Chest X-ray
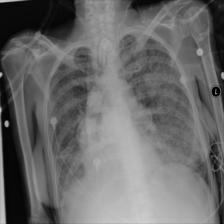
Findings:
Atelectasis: negative
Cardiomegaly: negative
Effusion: negative
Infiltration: negative
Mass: negative
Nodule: negative
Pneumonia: negative
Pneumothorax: negative
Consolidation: negative
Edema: negative
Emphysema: negative
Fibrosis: negative
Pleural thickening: negative
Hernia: negative